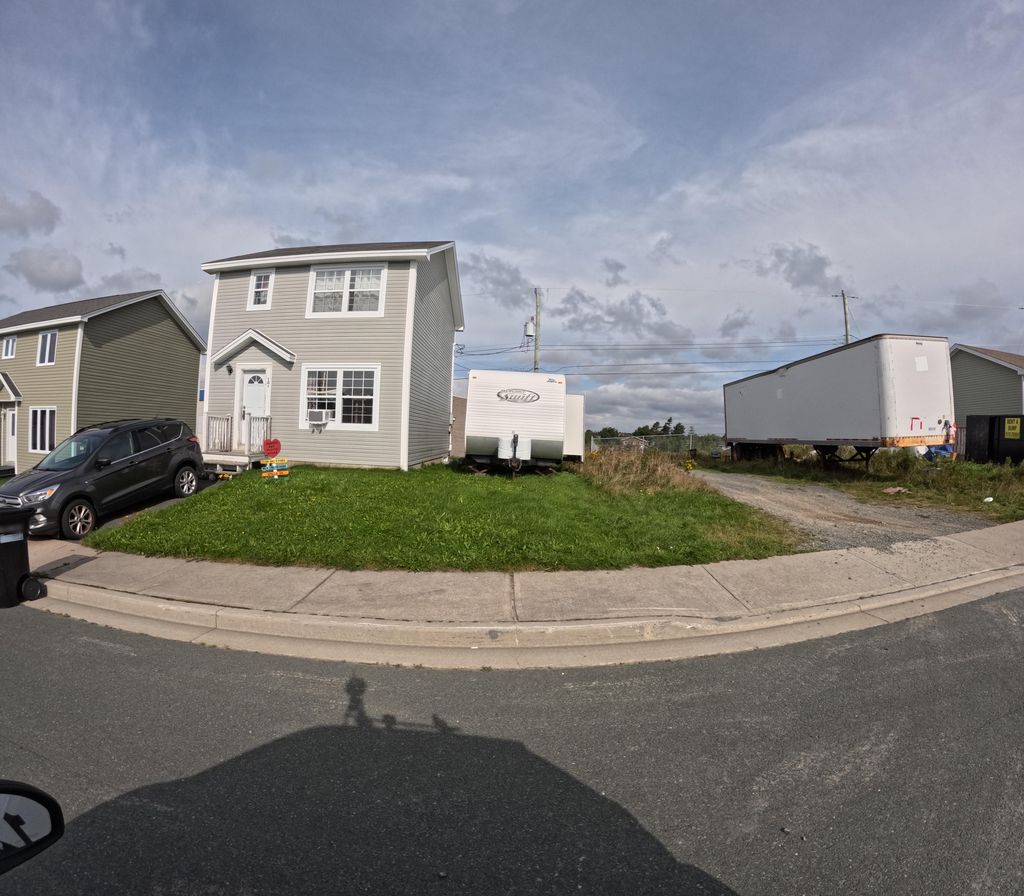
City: st_johns